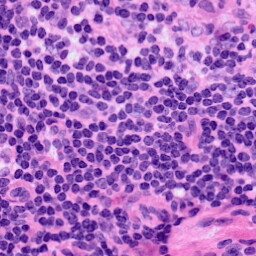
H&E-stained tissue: LymphNode